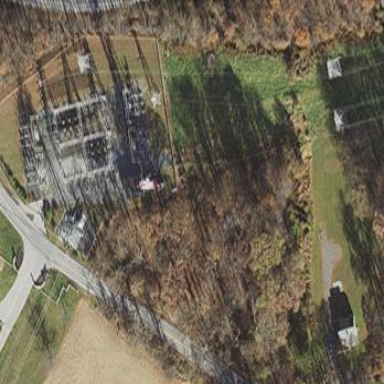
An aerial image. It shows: Chain-link fence surrounding power substation.